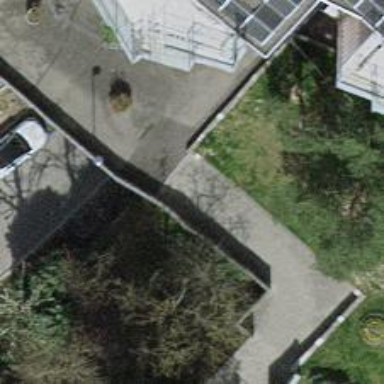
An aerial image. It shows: Concrete footway.